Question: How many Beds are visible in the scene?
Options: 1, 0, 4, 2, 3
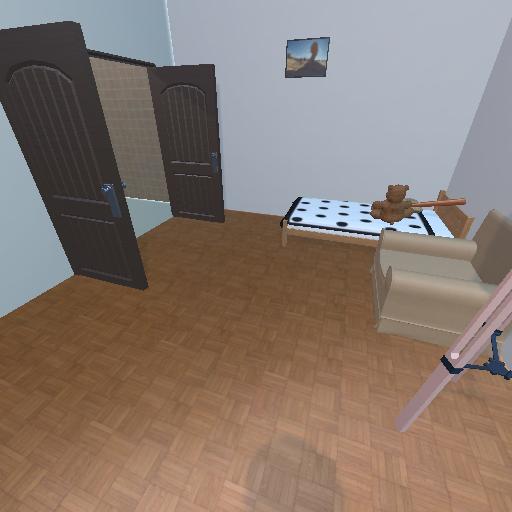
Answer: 1